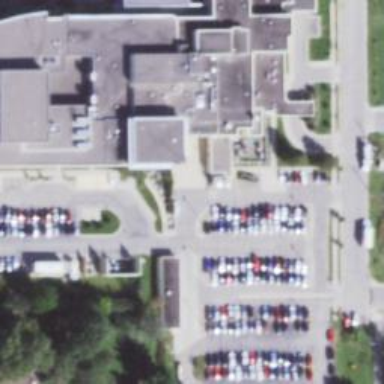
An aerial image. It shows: Asphalt driveway for service vehicles.